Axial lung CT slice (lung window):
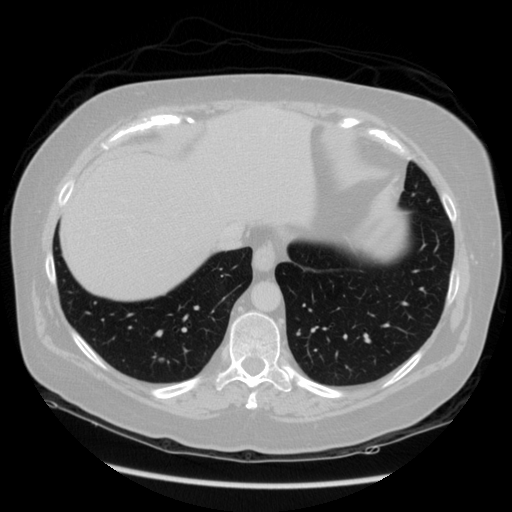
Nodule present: yes
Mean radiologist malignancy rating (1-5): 3